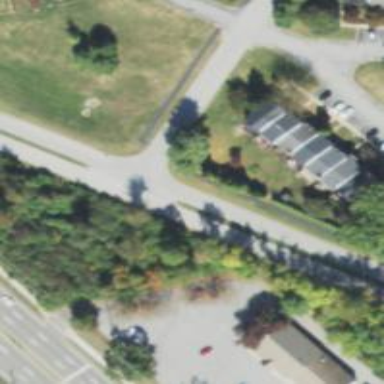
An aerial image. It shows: Unmarked asphalt crossing on cycleway road.